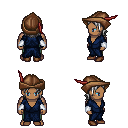
a pixel art fantasy rpg character, male body template, human, dark skin, blue robe, teal pants, white long bangs hairstyle, leather cap, white cloth bracers, brown shoes, four views (front, back, left, right), 2x2 character sprite sheet, small pixel art, hard edges, no anti-aliasing